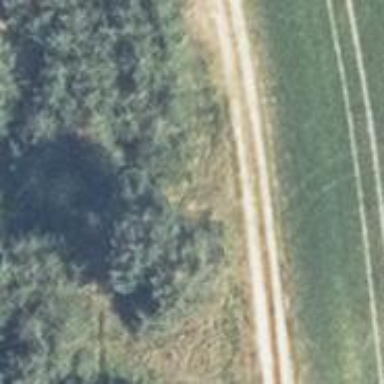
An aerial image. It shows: Hunting stand.